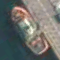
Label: civil